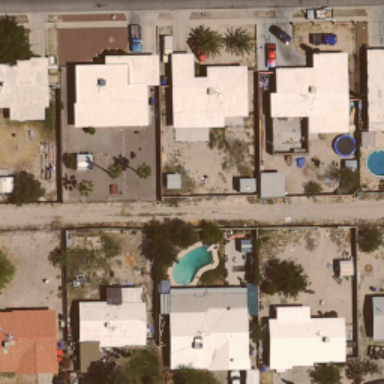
It is a medium residential area with houses arranged neatly .